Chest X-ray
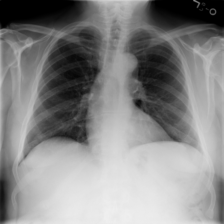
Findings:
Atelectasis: negative
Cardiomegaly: negative
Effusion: negative
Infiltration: negative
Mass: negative
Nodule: negative
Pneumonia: negative
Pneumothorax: negative
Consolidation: negative
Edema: negative
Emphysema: negative
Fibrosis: negative
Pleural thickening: negative
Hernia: negative